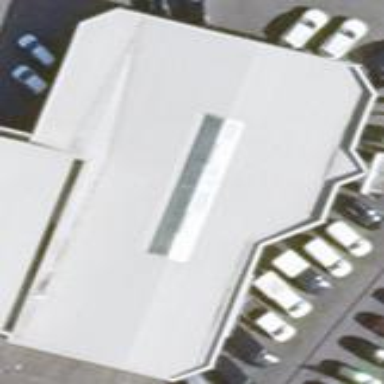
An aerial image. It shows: Building that houses car shop.